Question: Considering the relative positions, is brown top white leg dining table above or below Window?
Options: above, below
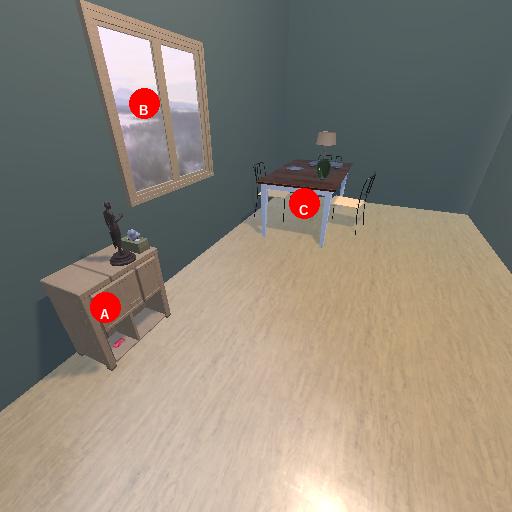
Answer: above